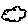
Label: cloud